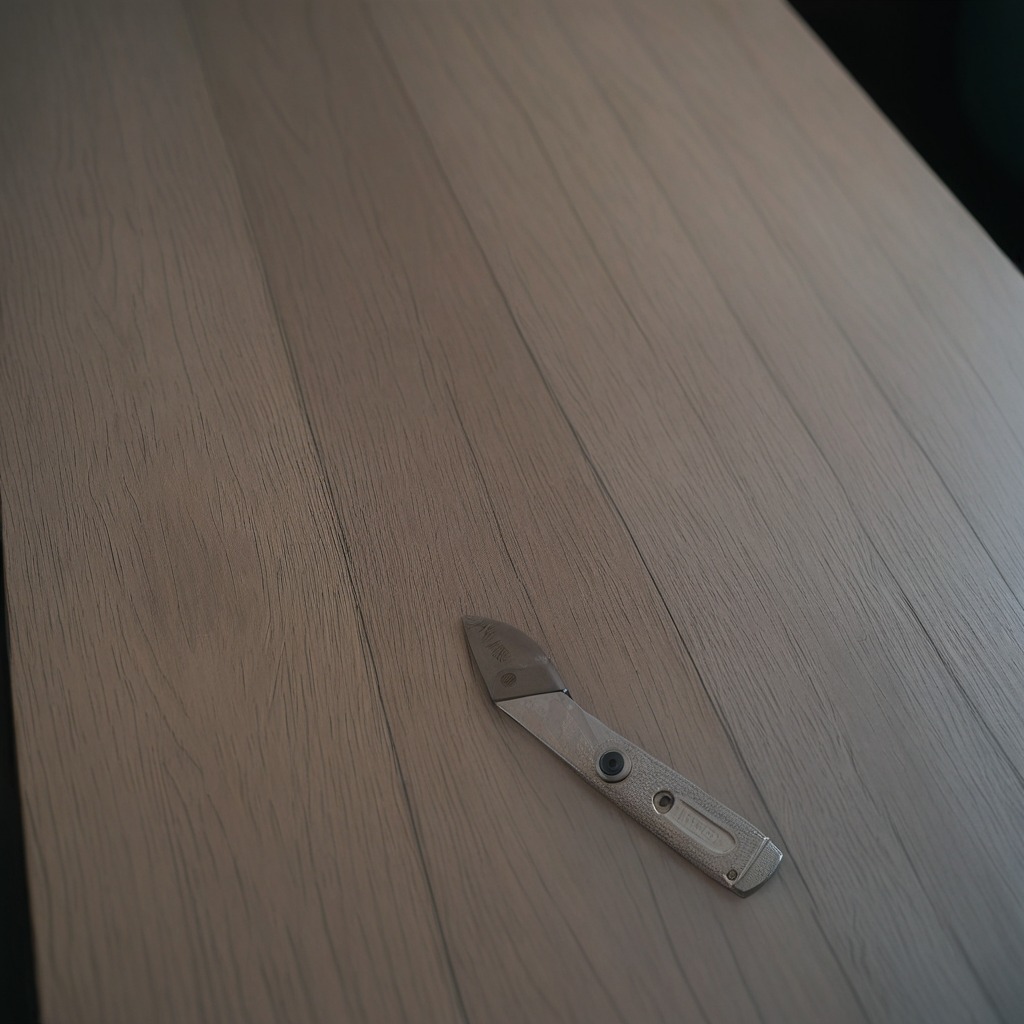
A utility knife is lying on a table in a small garage at twilight.